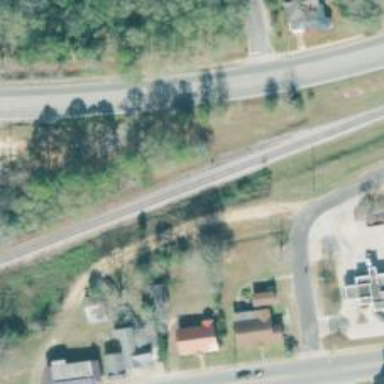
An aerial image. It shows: Abandoned railway siding.